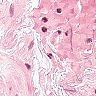
Metastatic tissue present: no